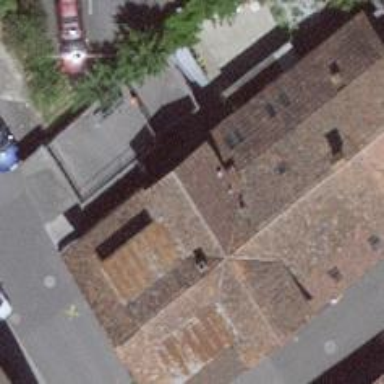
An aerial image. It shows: Garage.